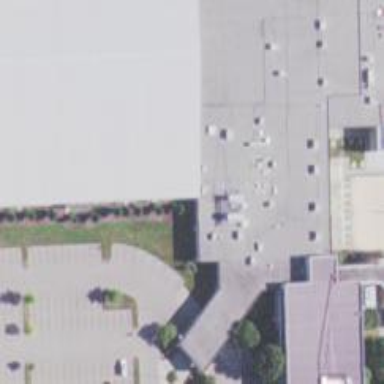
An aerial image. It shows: Sports centre building.